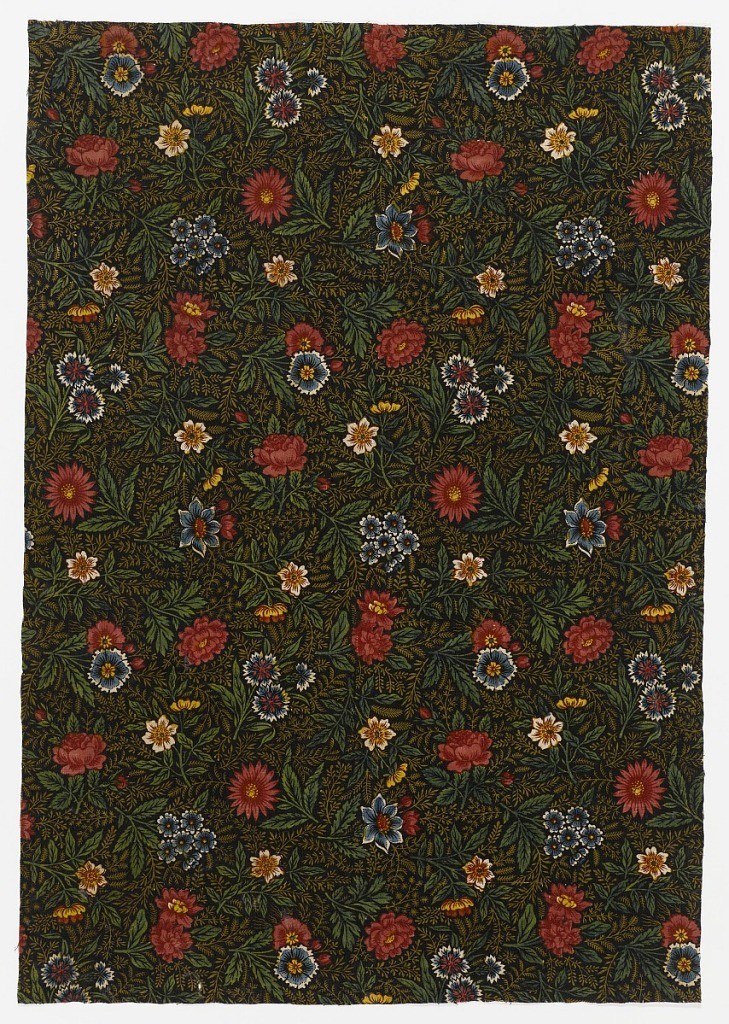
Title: Textile
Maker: Oberkampf & Cie., Jouy-en-Josas, France, 1759–1815
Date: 1790s
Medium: cotton Technique: madder colors (reds, black) block printed, yellow and blue applied by brush on plain weave
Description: Allover pattern of brightly colored flowers and massed fine leaf sprigs on black background.